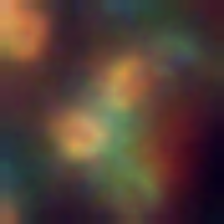
Taxon: Diatom_aggregate
Group: Diatoms